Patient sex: M
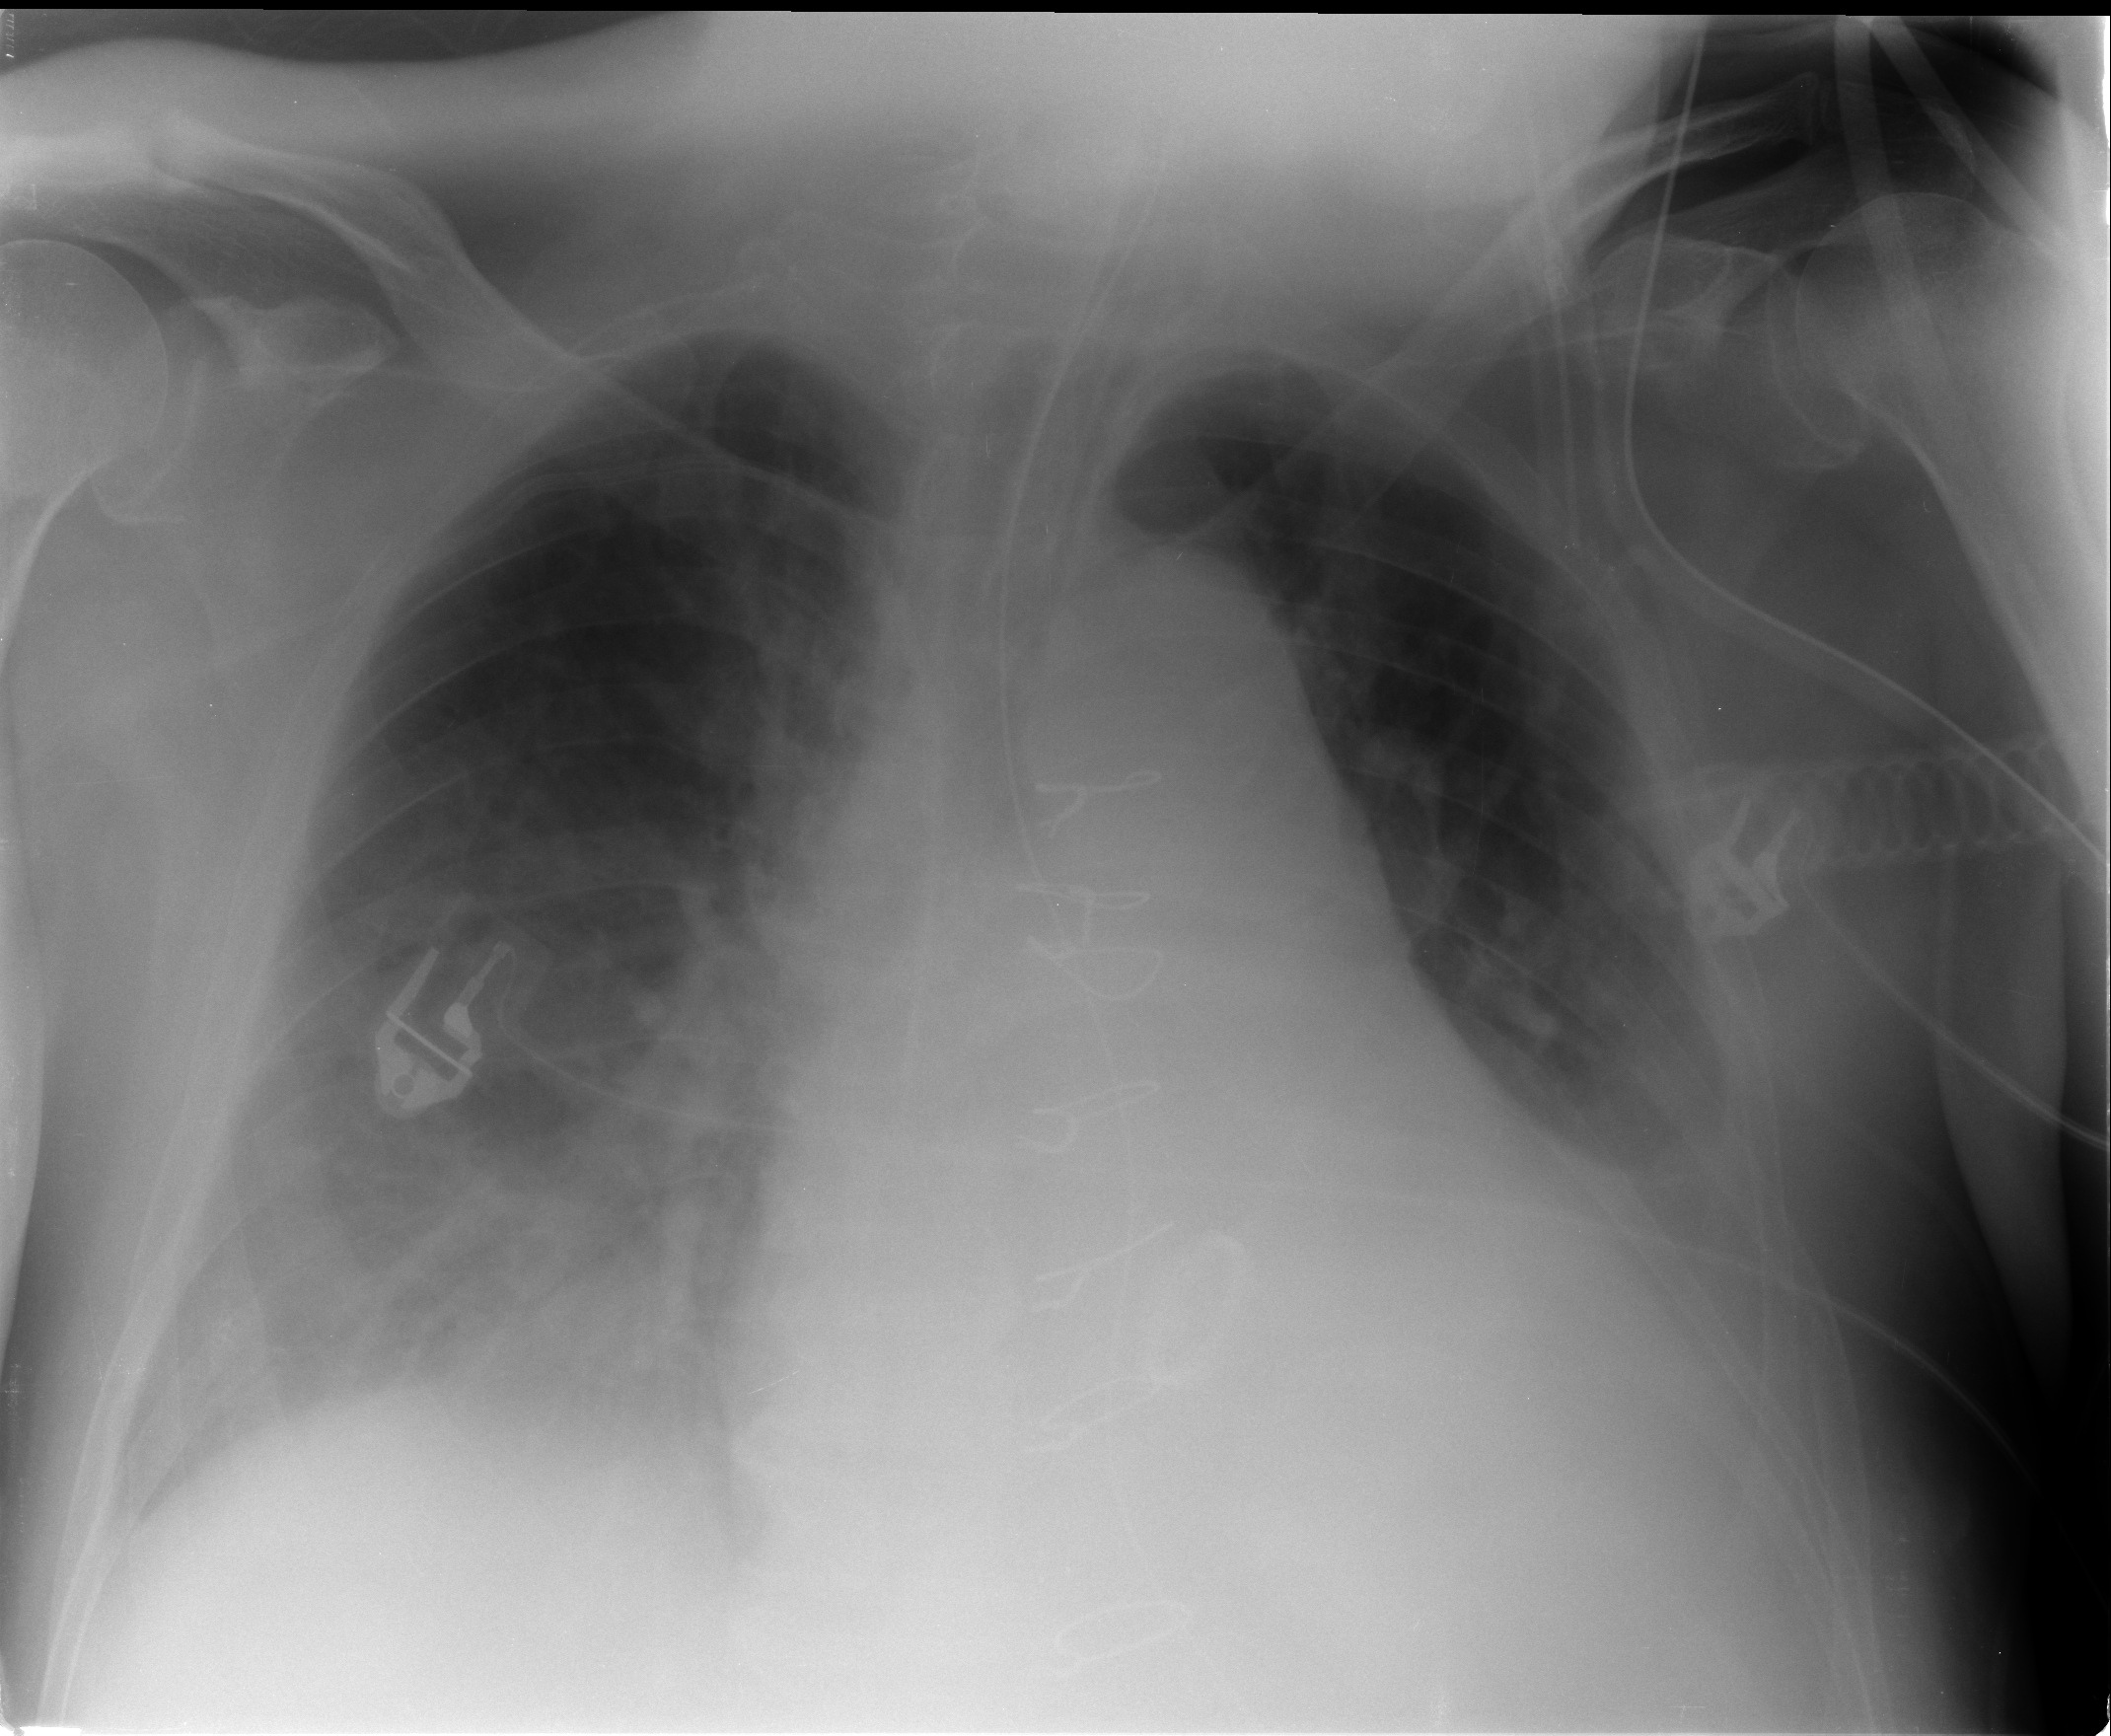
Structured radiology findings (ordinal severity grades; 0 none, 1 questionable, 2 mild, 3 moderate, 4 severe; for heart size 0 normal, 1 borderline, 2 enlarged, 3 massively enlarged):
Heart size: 2
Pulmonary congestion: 2
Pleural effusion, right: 3
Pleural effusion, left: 2
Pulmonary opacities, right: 1
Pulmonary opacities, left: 0
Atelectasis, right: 2
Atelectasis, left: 2